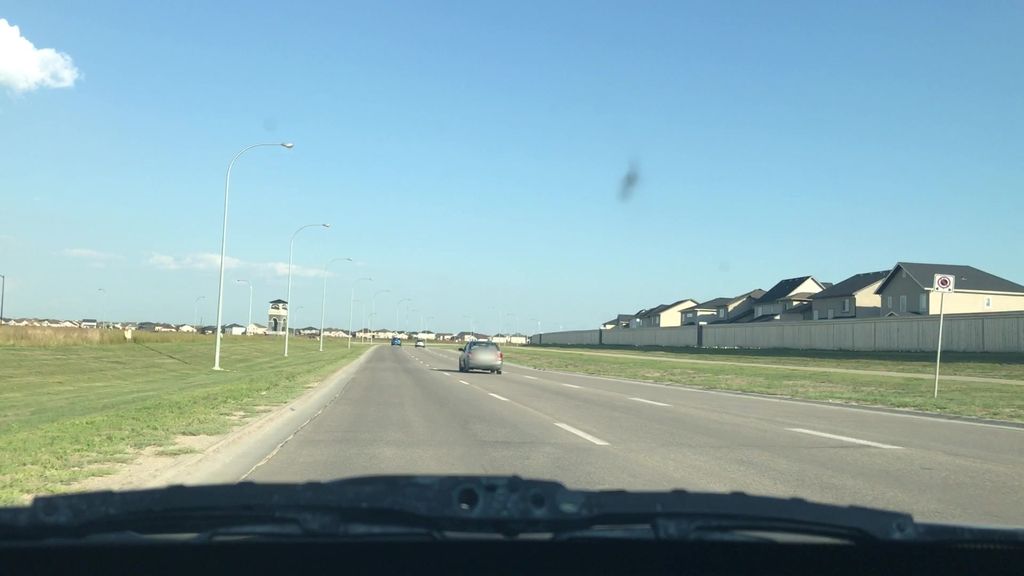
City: winnipeg